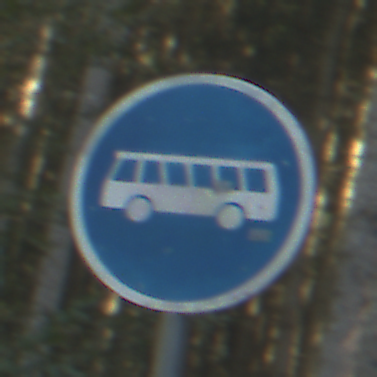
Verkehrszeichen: Busssonderstreifen
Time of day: MorningAfternoon
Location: Outdoor (Nature)
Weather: Clear
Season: NotSpecified
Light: Natural